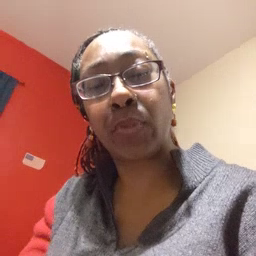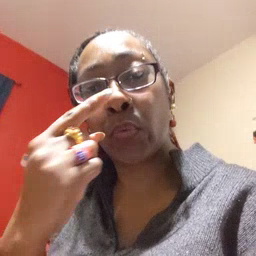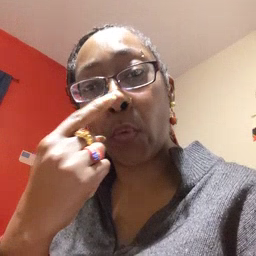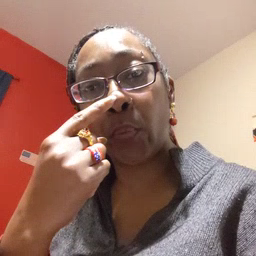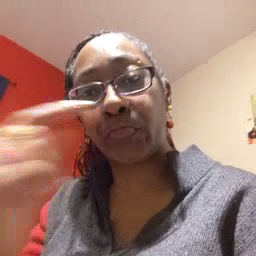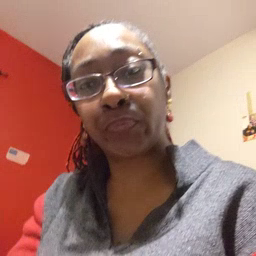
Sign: nose